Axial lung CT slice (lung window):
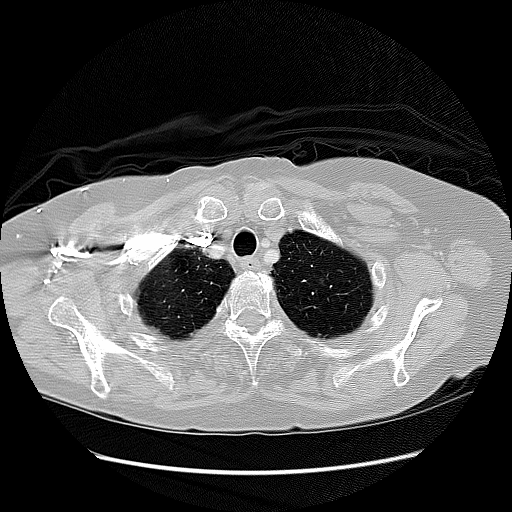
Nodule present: no